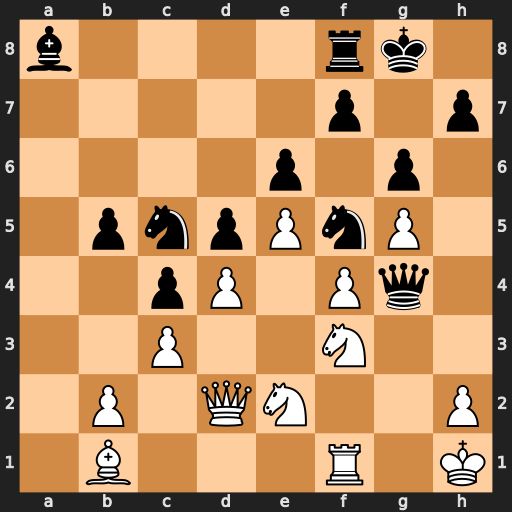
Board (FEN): b4rk1/5p1p/4p1p1/1pnpPnP1/2pP1Pq1/2P2N2/1P1QN2P/1B3R1K
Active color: w
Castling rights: -
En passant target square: -
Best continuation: Bxf5 gxf5 dxc5